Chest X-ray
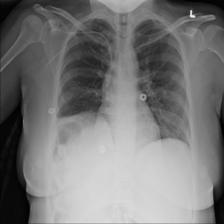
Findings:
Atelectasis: negative
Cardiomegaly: negative
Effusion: negative
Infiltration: negative
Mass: negative
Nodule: negative
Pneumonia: negative
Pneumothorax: negative
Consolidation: negative
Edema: negative
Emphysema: negative
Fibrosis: negative
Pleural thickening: negative
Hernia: negative